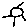
Label: sun